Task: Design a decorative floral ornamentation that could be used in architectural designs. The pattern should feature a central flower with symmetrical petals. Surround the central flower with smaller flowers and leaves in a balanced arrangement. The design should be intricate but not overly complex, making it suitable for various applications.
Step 1525:
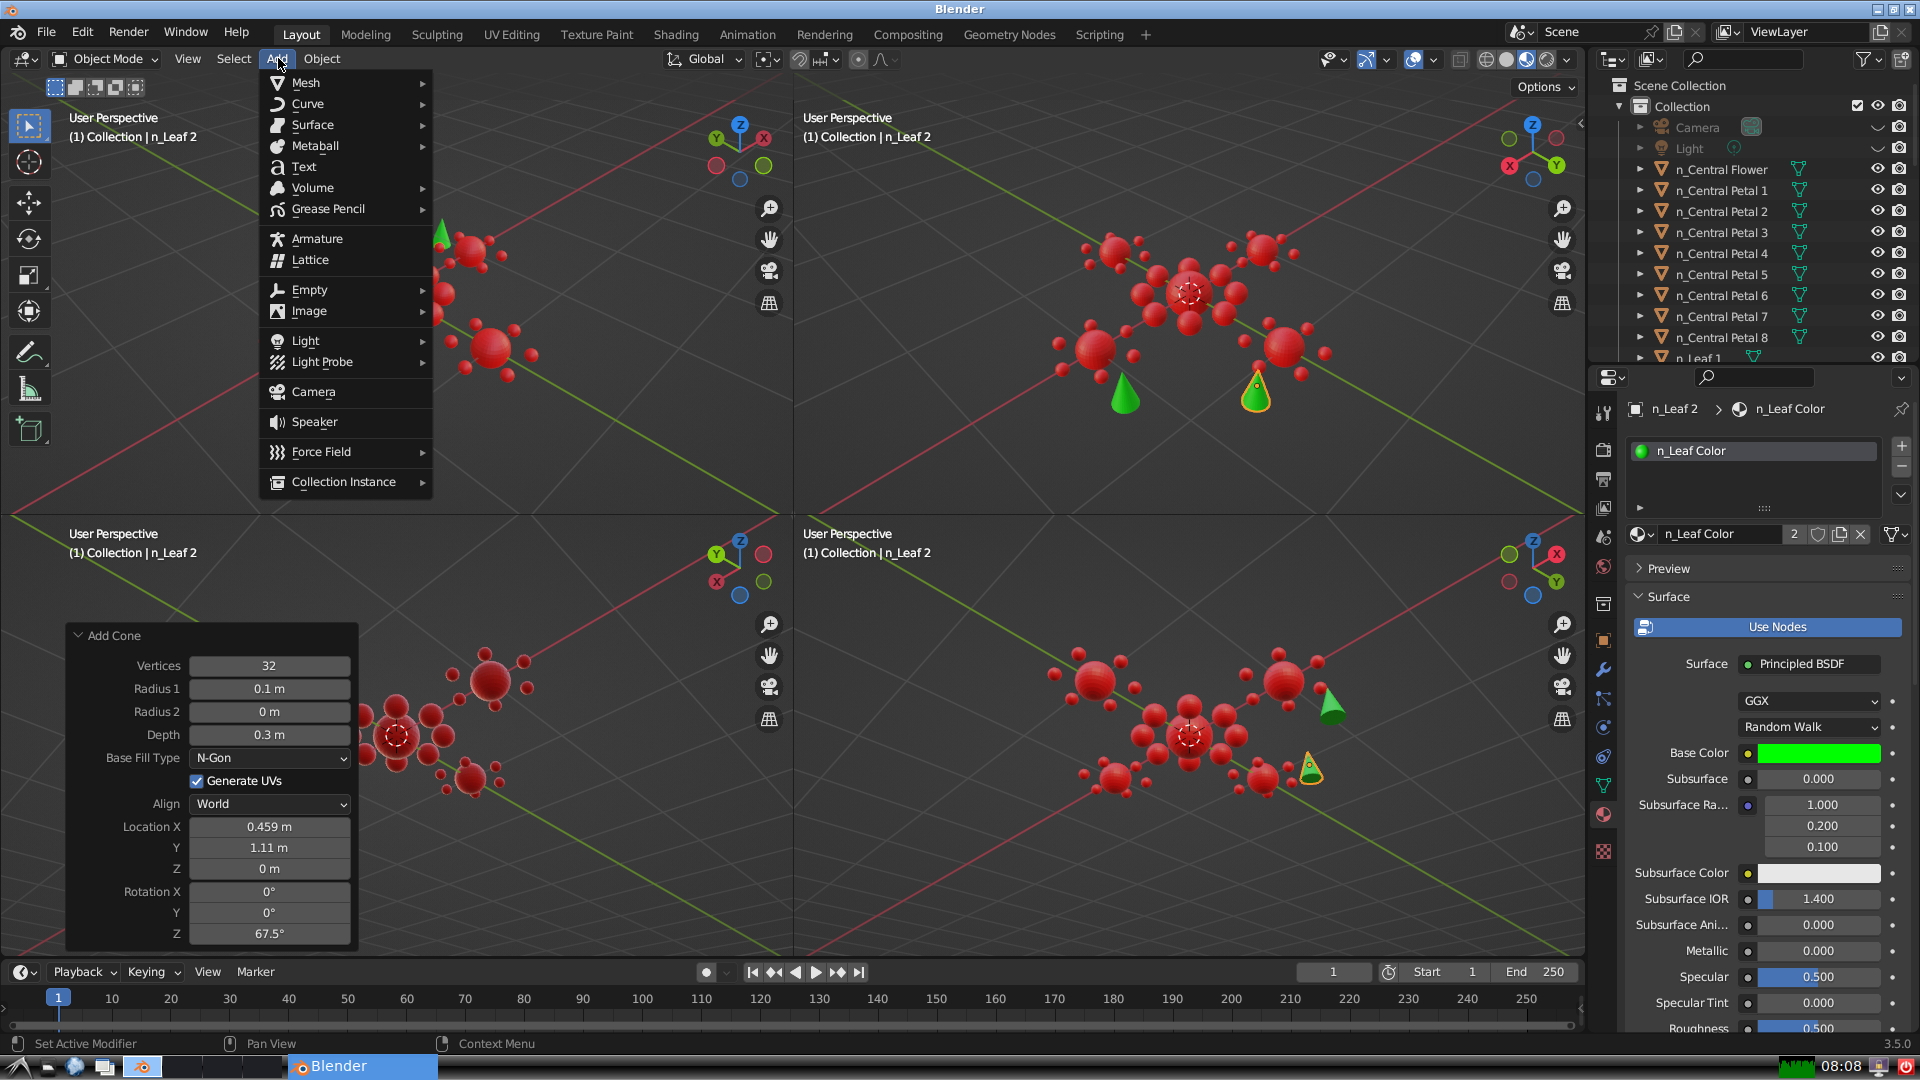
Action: {"mouse_move": [304, 82]}